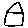
Label: house